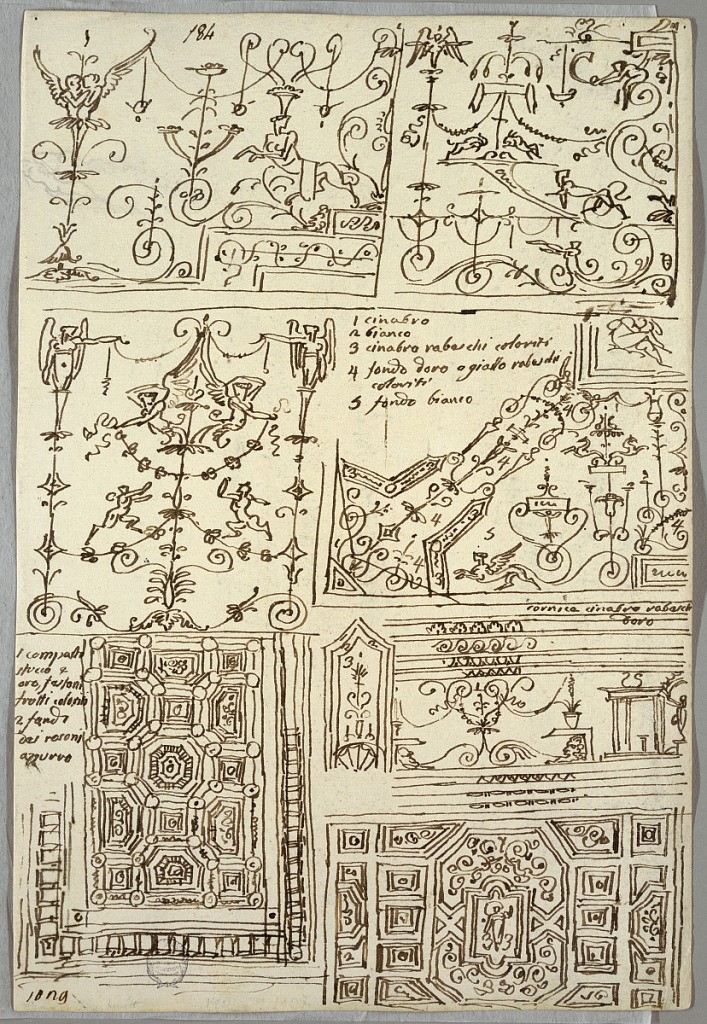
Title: Decorative Studies; Verso: Anatomical Studies
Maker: Felice Giani, Italian, 1758–1823
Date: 1814–18
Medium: Pen and ink over graphite on laid paper
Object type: Drawing
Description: Five Studies of Ceilings with Grotesques; Two Studies of Ceilings. Verso: anatomical studies of toes with frontal and profile views.